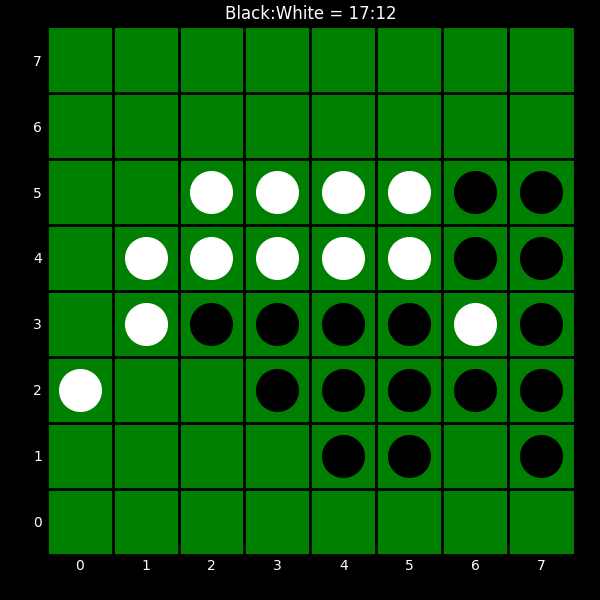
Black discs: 17
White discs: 12